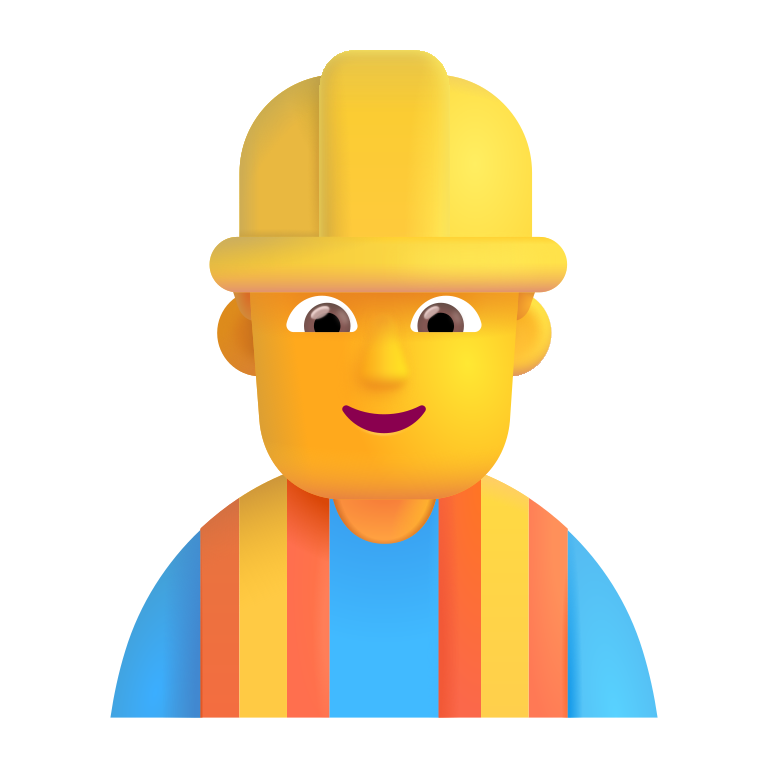
man construction worker color default